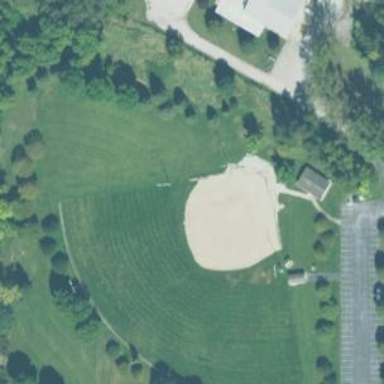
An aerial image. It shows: Baseball pitch for leisure land.